Field crop: maize
Growth stage: 2
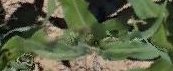
Species: maize